Aerial crown-view tile of a tropical tree (Barro Colorado Island, Panama), acquired 20250414:
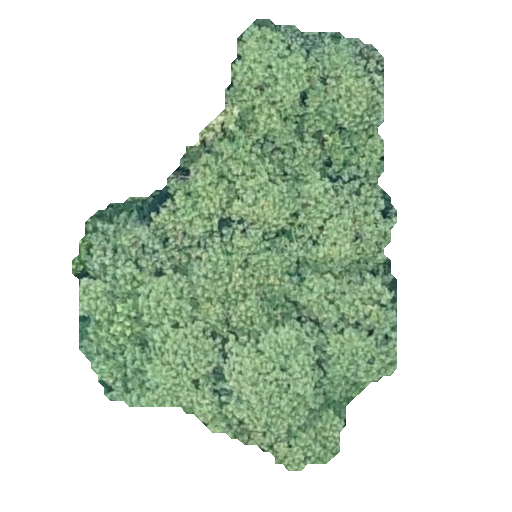
Species: Hieronyma alchorneoides
GBIF accepted scientific name: Hieronyma alchorneoides
Crown area: 144.049 m²